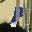
Label: 8